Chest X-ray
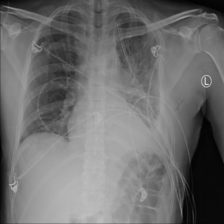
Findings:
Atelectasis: negative
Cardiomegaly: negative
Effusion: positive
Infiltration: negative
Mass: negative
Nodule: negative
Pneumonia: negative
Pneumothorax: negative
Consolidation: negative
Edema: negative
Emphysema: negative
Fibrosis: negative
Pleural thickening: negative
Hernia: negative